Field crop: tomato
Growth stage: 2
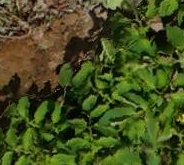
Species: tomato